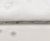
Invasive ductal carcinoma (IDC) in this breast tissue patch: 0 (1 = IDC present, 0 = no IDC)